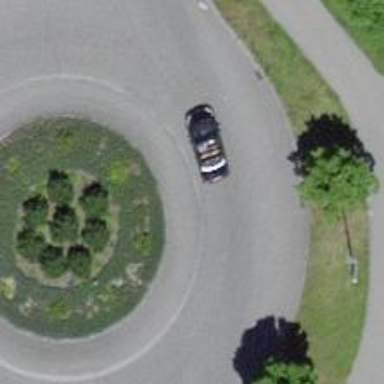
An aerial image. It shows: Secondary road with asphalt surface leading to roundabout.